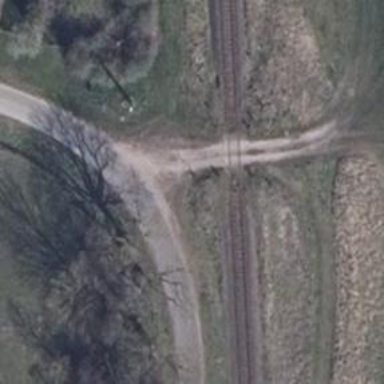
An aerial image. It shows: Level crossing along the railway.